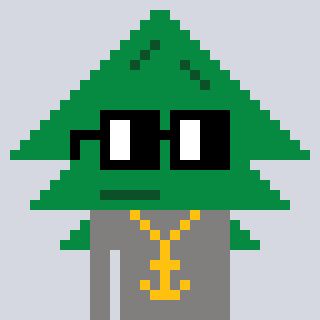
a pixel art character with square black glasses, a fir-shaped head and a bluegrey-colored body on a cool background